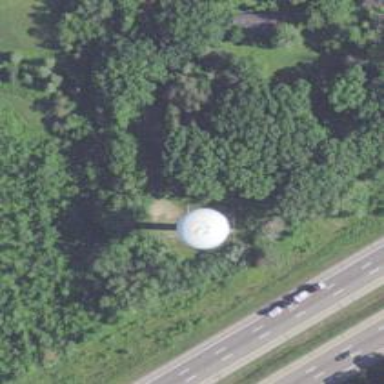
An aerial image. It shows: Water tower that is man-made.